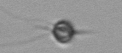
Label: Acanthoica_quattrospina